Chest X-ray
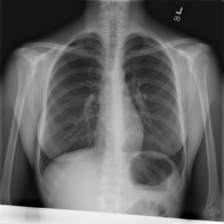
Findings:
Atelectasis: negative
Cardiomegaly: negative
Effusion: negative
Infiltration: negative
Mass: negative
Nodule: negative
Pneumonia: negative
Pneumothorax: negative
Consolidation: negative
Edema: negative
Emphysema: negative
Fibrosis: negative
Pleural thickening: negative
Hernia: negative